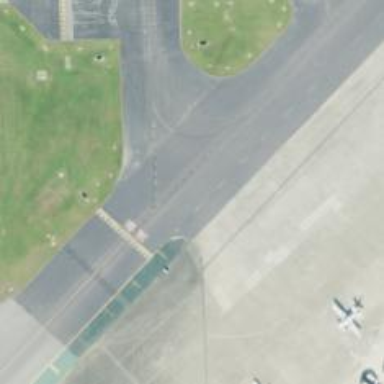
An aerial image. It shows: Asphalt taxiway in the airport.